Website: home-depot
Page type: payment
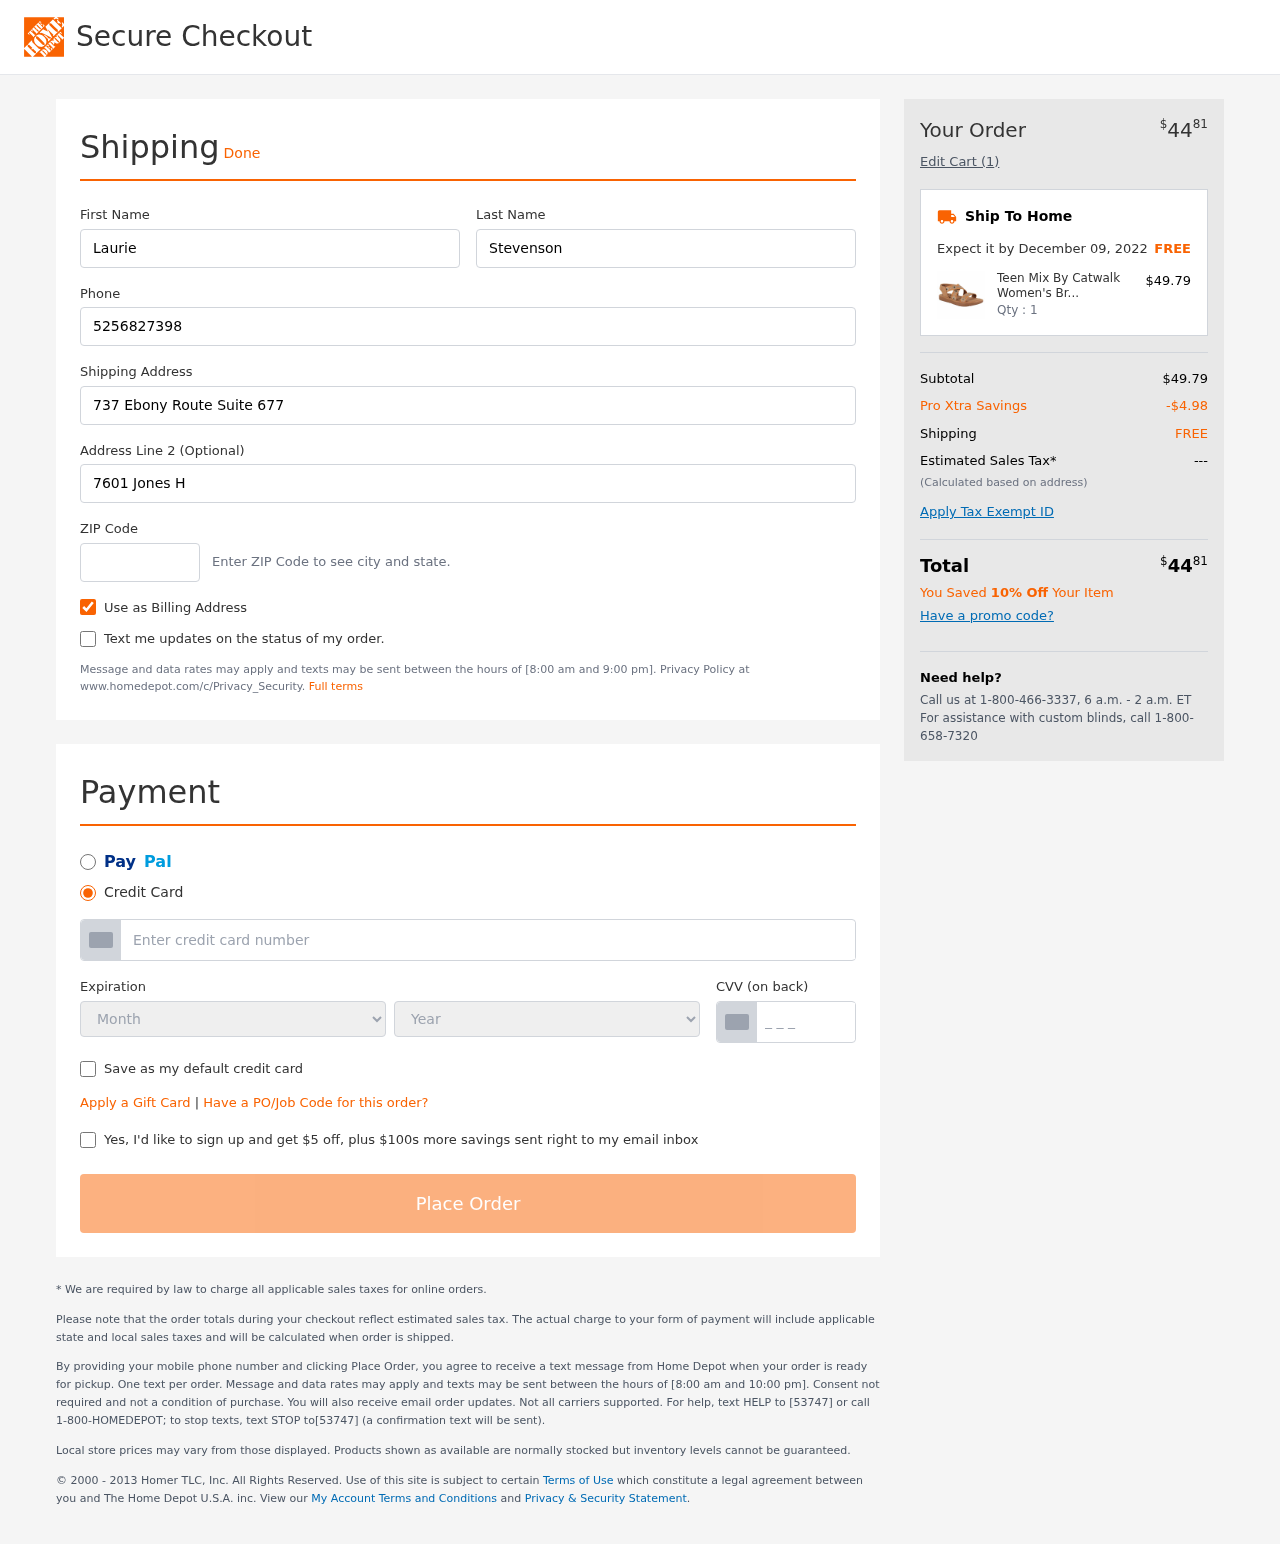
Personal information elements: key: PII_CARD_CVV
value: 6151
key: PII_CARD_EXPIRY_MONTH
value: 09
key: PII_CARD_EXPIRY_YEAR
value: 28
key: PII_CARD_NUMBER
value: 3497 5562 8269 473
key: PII_FIRSTNAME
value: Laurie
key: PII_LASTNAME
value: Stevenson
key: PII_PHONE
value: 5256827398
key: PII_POSTCODE
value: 24108
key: PII_STREET
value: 737 Ebony Route Suite 677
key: PII_STREET2
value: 7601 Jones Harbors
Product elements: key: PRODUCT1_NAME
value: Teen Mix By Catwalk Women's Brown Footwear-4 UK (36 EU) (6 US) (TM4262BR_A)
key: PRODUCT1_PRICE
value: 49.79
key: PRODUCT1_QUANTITY
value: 1
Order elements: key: ORDER_TOTAL
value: $4481
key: ORDER_NUM_ITEMS
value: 1
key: ORDER_DELIVERY_DATE
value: December 09, 2022
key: ORDER_SUBTOTAL
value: $49.79
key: ORDER_DISCOUNT
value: -$4.98
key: ORDER_SHIPPING_COST
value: FREE